【题型】解答题　【知识点】函数　【难度】easy
如图，点 $A(m,4)$，$B(-4,n)$ 在反比例函数 $y=\frac{k}{x}(k>0)$ 的图象上，经过点 $A,B$ 的直线与 $x$ 轴相交于点 $C$，与 $y$ 轴相交于点 $D$.

(1) 若 $m=2$，求 $n$ 的值；

(2) 求 $m+n$ 的值；

(3) 连接 $OA, OB$，若 $\tan \angle AOD + \tan \angle BOC = 1$，求直线 $AB$ 的函数关系式.
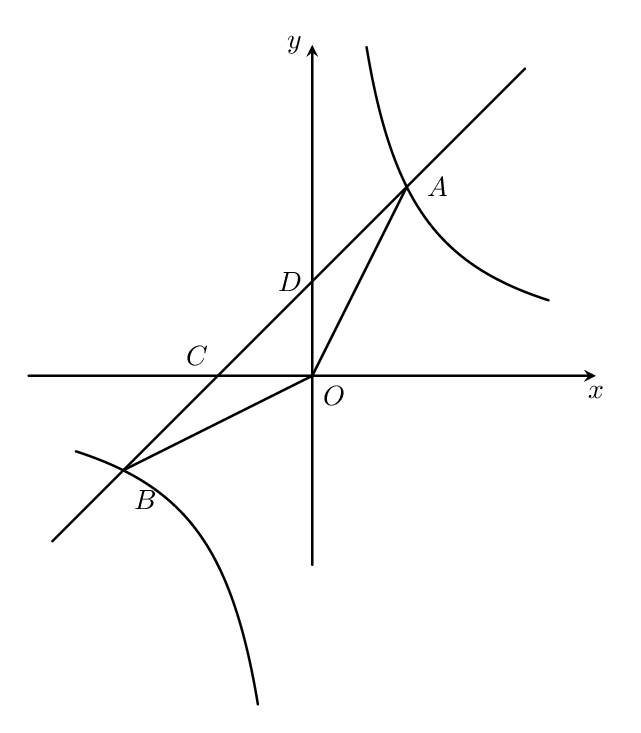
【解答】
【答案】 (1) $-2$ \quad (2) $0$ \quad (3) $y=x+2$

【分析】 (1) 先把 $A$ 点坐标代入 $y=\frac{k}{x}(k>0)$ 求出 $k$ 的值得到反比例函数解析式为 $y=\frac{8}{x}$，然后把 $B(-4,n)$ 代入 $y=\frac{8}{x}$ 可求出 $n$ 的值；

(2) 利用反比例函数图象上点的坐标特征得到 $4m=k$，$-4n=k$，然后把两式相减消去 $k$ 即可得到 $m+n$ 的值；

(3) 作 $AE \perp y$ 轴于 $E$，$BF \perp x$ 轴于 $F$，如图，利用正切的定义得到 $\tan \angle AOE = \frac{AE}{OE} = \frac{m}{4}$，$\tan \angle BOF = \frac{BF}{OF} = \frac{-n}{4}$，则 $\frac{m}{4} + \frac{-n}{4} = 1$，加上 $m+n=0$，于是可解得 $m=2, n=-2$，从而得到 $A(2,4)$，$B(-4,-2)$，然后利用待定系数法求直线 $AB$ 的解析式.

【详解】 (1) 当 $m=2$，则 $A(2, 4)$，

把 $A(2, 4)$ 代入 $y=\frac{k}{x}$ 得 $k=2 \times 4 = 8$，

所以反比例函数解析式为 $y=\frac{8}{x}$，

把 $B(-4, n)$ 代入 $y=\frac{8}{x}$ 得 $-4n=8$，解得 $n=-2$；

(2) 因为点 $A(m, 4)$，$B(-4, n)$ 在反比例函数 $y=\frac{k}{x}(k>0)$ 的图象上，

所以 $4m=k$，$-4n=k$，

所以 $4m+4n=0$，即 $m+n=0$；

(3) 作 $AE \perp y$ 轴于 $E$，$BF \perp x$ 轴于 $F$，如图，

在 $\text{Rt}\triangle AOE$ 中，$\tan \angle AOE = \frac{AE}{OE} = \frac{m}{4}$，

在 $\text{Rt}\triangle BOF$ 中，$\tan \angle BOF = \frac{BF}{OF} = \frac{-n}{4}$，

而 $\tan \angle AOD + \tan \angle BOC = 1$，

所以 $\frac{m}{4} + \frac{-n}{4} = 1$，

而 $m+n=0$，解得 $m=2$，$n=-2$，

则 $A(2, 4)$，$B(-4, -2)$，

设直线 $AB$ 的解析式为 $y=px+q$，

把 $A(2,4), B(-4,-2)$ 代入得 $\begin{cases} 2p+q=4 \\ -4p+q=-2 \end{cases}$，解得 $\begin{cases} p=1 \\ q=2 \end{cases}$，

所以直线 $AB$ 的解析式为 $y=x+2$.
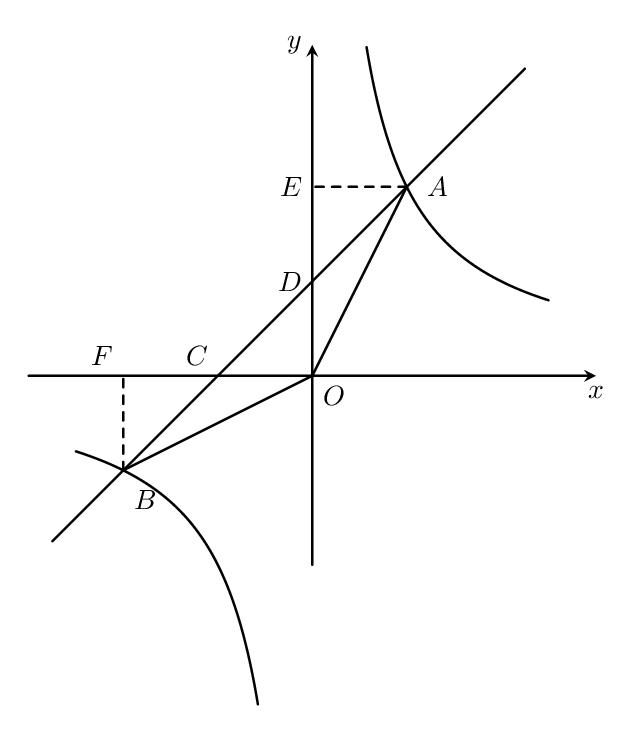